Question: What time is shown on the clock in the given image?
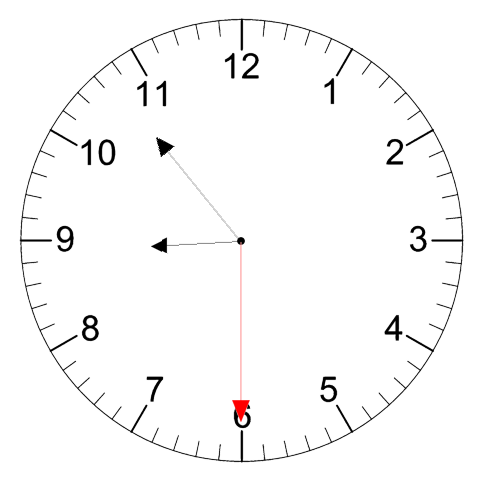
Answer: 08:53:30